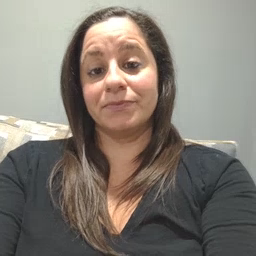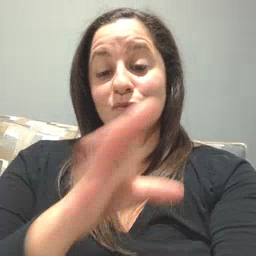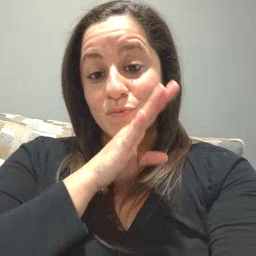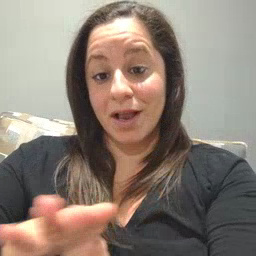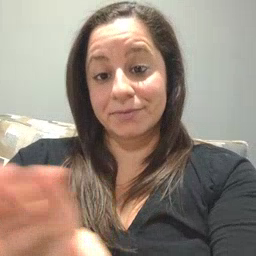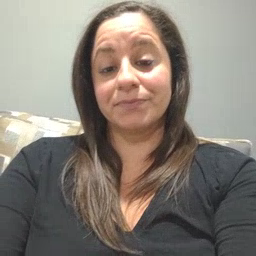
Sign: quiet